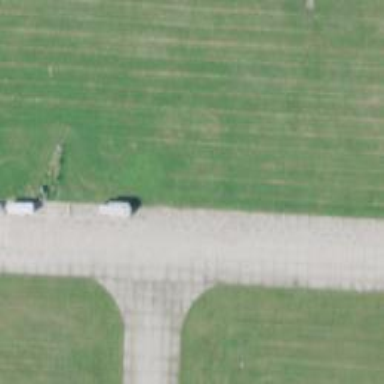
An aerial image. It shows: View of taxiway at the airport.